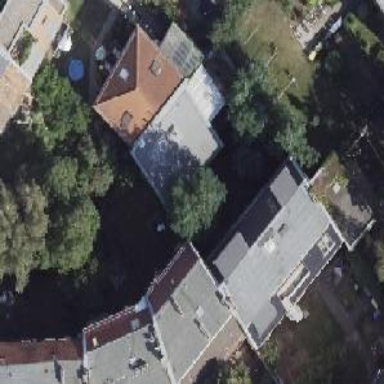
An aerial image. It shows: Apartment building with double saltbox roof shape.